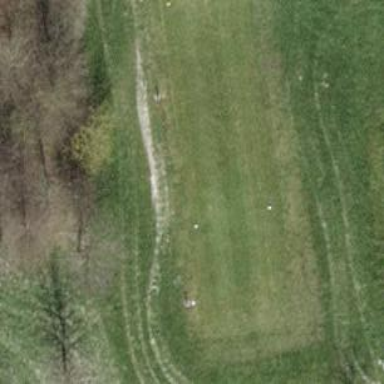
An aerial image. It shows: Grassy area designated as golf tee.